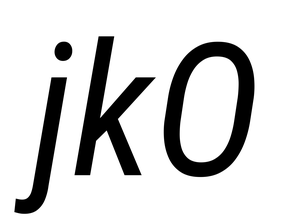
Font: Roboto-Italic_Condensed_Italic